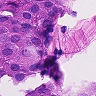
Metastatic tissue present: yes